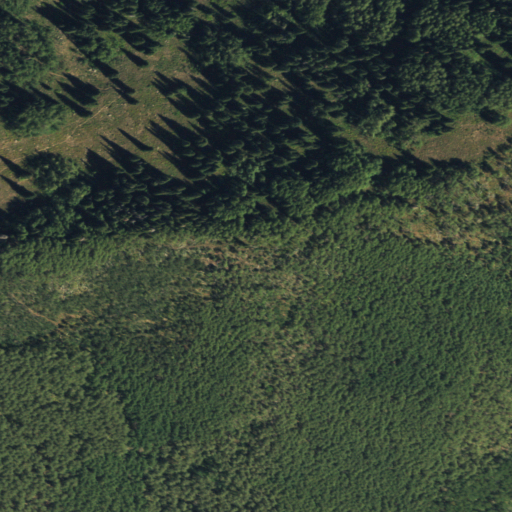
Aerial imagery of ridge(s) in Colorado named Stony Ridge containing deciduous forest, evergreen forest, and mixed forest